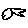
Label: fish